Current action and preconditions to check: trajectory_clear

Your task: For each precondition in the list above, predict whether it will hold at this action.

Consider the current scene as observed from the mobile robot's camera, and analyze the predicted future states of all dynamic agents (e.g., people, animals, vehicles, or any moving entities) within the NEXT SECOND.

IMPORTANT: Only answer "very likely" if you are absolutely certain—based on strong, clear evidence—that a dynamic agent will violate the precondition in the predicted future state. Do NOT answer "very likely" for unlikely, ambiguous, or low-probability risks.

Ask yourself for each precondition: Is there a high probability, with clear and convincing evidence, that the predicted future states of any dynamic agent will interfere with the predicted future state of the currently executing action within the NEXT SECOND, causing that precondition to fail?

Assess the risk level based on these predictions. Use "likely" or "very likely" if motions create a clear risk of interference.

Use "neutral" or "improbable" if agents are nearby but their predicted paths are clearly diverging or non-conflicting.

Failure Risk Categories: "very improbable", "improbable", "neutral", "likely", "very likely"

Answer Format: Output ONLY the probability_of_failure value from these categories: "very improbable", "improbable", "neutral", "likely", "very likely"

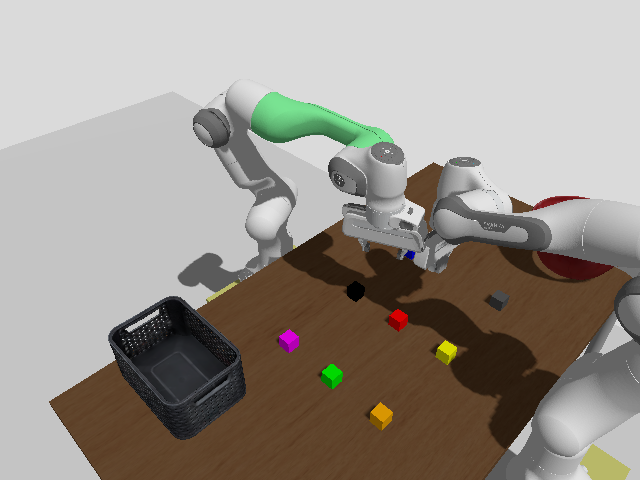

Answer: likely